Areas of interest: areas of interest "Liaoning Opera House"
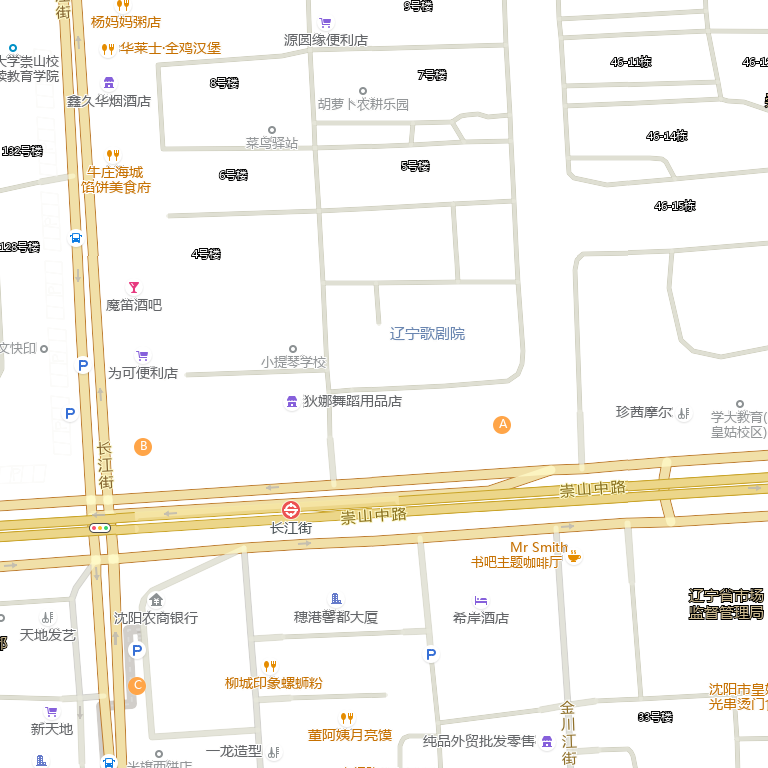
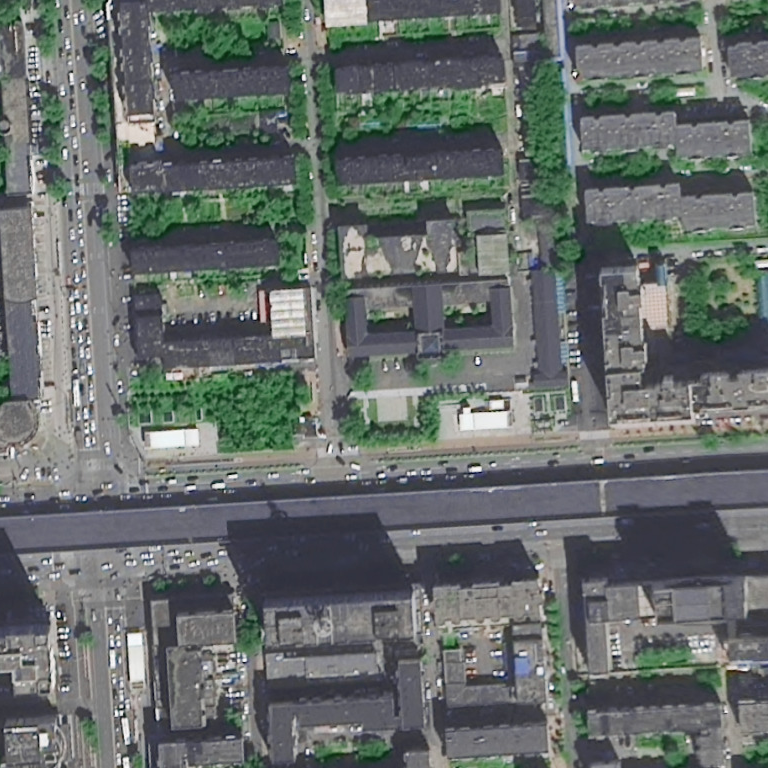